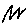
Label: zigzag